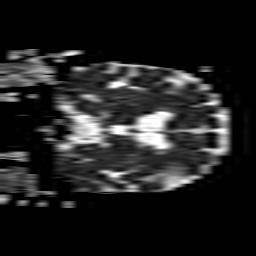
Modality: ADC
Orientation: coronal
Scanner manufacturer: philips
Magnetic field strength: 1.5 T
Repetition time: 3.779 s
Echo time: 0.07039 s